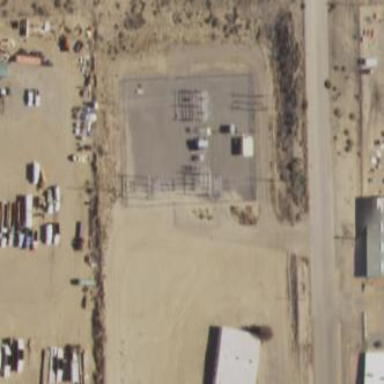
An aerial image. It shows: Industrial area with fenced power substation.